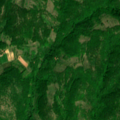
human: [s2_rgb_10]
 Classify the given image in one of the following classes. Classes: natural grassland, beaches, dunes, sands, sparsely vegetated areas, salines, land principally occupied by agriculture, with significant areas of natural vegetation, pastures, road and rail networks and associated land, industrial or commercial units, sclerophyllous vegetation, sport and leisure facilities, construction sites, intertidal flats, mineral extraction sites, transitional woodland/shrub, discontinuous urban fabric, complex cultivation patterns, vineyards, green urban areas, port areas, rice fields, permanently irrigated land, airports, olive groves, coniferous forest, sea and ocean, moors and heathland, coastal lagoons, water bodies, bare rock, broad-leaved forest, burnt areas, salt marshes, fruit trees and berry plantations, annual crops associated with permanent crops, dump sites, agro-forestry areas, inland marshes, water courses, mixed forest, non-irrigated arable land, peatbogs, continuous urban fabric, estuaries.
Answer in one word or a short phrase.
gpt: land principally occupied by agriculture, with significant areas of natural vegetation, broad-leaved forest, transitional woodland/shrub